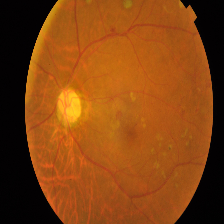
Diabetic retinopathy grade: Proliferative DR